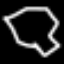
Label: octagon